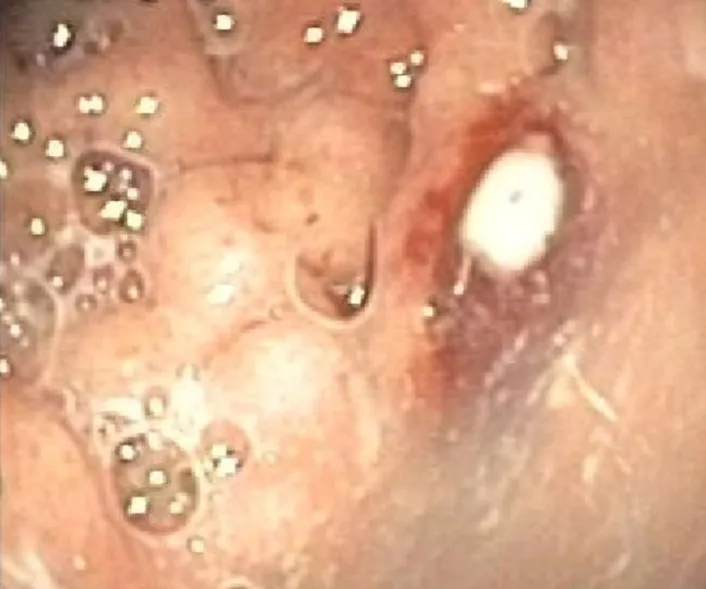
Circular gastric ulcer.
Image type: endoscopy (gi_endoscopy)